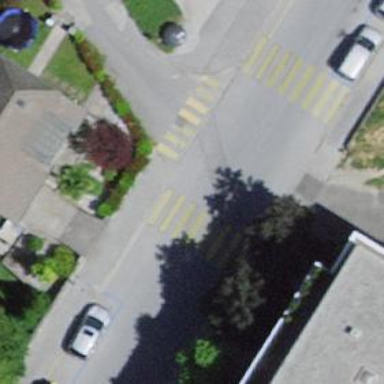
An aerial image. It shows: Kerb serving as barrier.